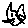
Label: cat